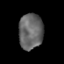
Tissue: prostate
Cell type: T cells
Senescence score: 0.3421
Nuclear area (px): 848
Mean DAPI intensity: 102.051